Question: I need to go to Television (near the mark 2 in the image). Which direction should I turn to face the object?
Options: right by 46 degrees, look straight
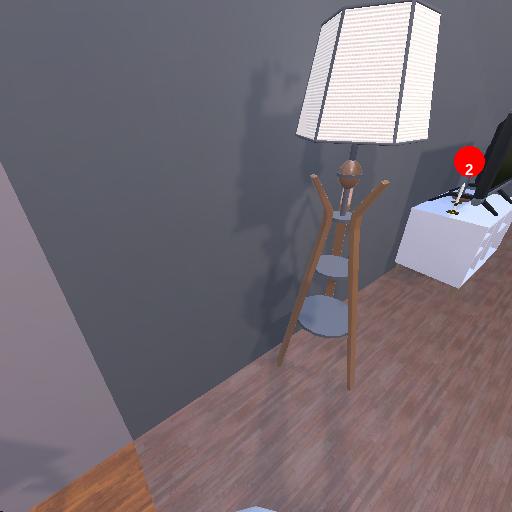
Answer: right by 46 degrees